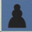
Piece: bP